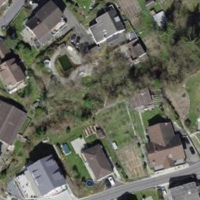
EUNIS habitat code: 55
Species observed at this site:
Phytolacca americana